Field crop: tomato
Growth stage: 1
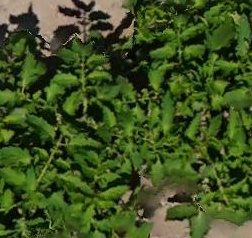
Species: tomato